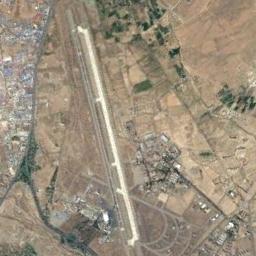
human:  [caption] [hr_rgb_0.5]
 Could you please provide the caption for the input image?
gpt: An airport is surrounded by many buildings and fields .

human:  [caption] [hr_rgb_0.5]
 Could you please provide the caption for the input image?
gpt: An airport with a runway on the farmland with different plants and some villages beside .

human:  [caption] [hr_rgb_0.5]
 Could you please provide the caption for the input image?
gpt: The airport is bordered by a large lawn .

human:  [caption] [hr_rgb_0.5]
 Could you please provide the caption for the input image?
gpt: A complex airport with many runways and buildings is surrounded by a brown and green farmland surrounded by several residential areas .

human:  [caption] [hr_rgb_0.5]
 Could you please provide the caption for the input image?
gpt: The road is straight  at the airport .